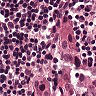
Metastatic tissue present: yes